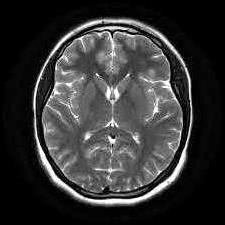
Label: notumor